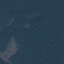
Land use / land cover class: Forest